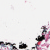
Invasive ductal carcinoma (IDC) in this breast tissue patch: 0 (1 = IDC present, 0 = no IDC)